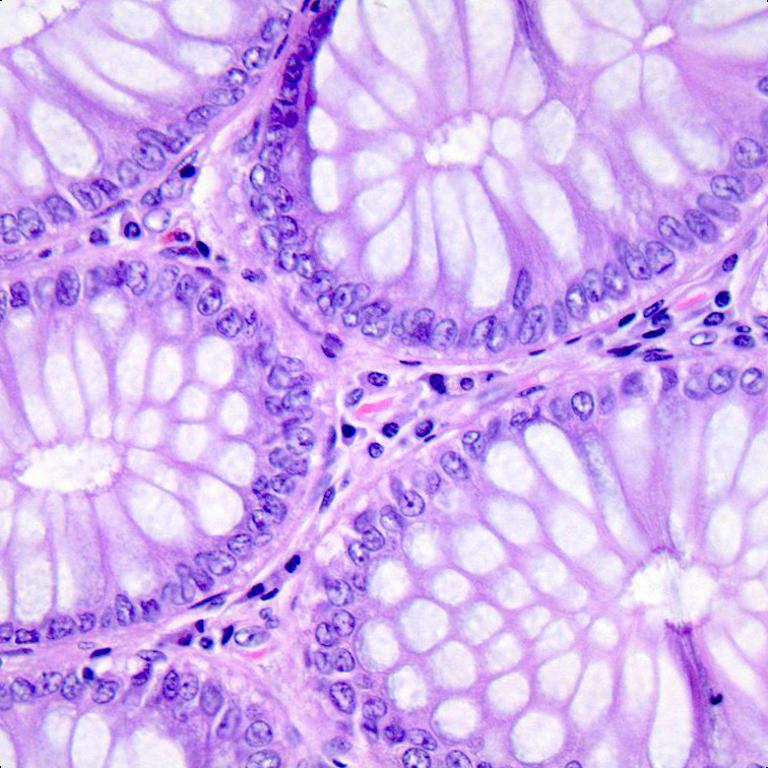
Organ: colon
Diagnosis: benign